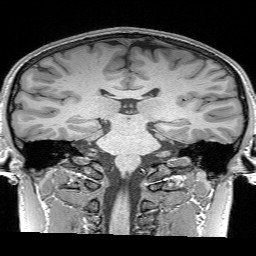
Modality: T1w
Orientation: sagittal
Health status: healthy
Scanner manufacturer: siemens
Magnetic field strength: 3 T